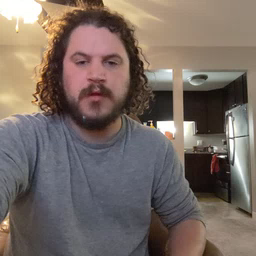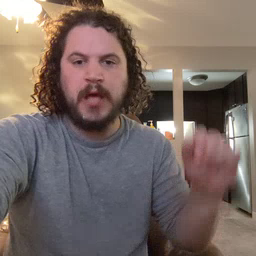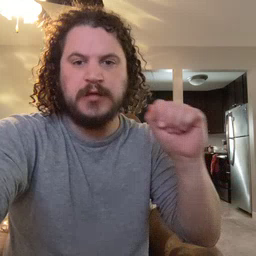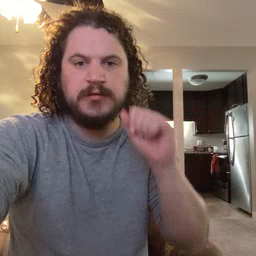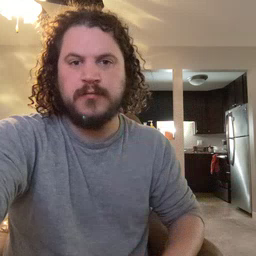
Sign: carrot